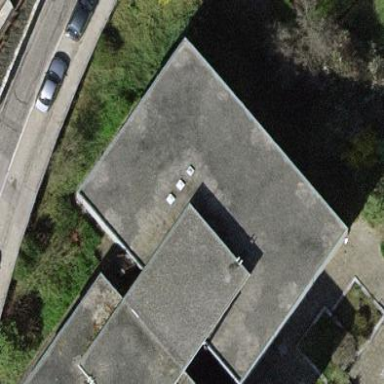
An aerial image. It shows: Office building.